Question: I've built, maintain and continually improve a website for an insanely complex fantasy football league I'm in where GMs have $130 of salary cap a year, players all have a starting salary value and may be signed to longterm deals using that initial salary amount as a starting point for subsequent years.
There's a lot more to it, but that's enough for what I need info on. Each GM has a team page that shows all the players he has on his team/signed to longterm deals along with some other roster breakdowns, historical payout information, draft rosters (basically a drag-and-drop sortable "shopping list" of players to keep an eye on), pending/completed/rejected trade requests, and private messages along with a lot of other information:

As you might imagine, this is an INSANE amount of information to load for each team. Upgrading to Ruby 2.1.2 alleviated a LOT of issues (page load times dropped from ~7 seconds to ~3 seconds on average), but there's still more that could be done.
Is there any way to make my 93-line teams#show action load lazily? So, like, for instance, the Roster and all associated variables would load when going to a team page since that's the first/default tab. But then the Payouts, Draft Rosters, Trades and Messages variables wouldn't fire their queries to set the variables until each of their tabs was activated? I've been trying to find anything I can about Rails lazy loading but I've had no luck at all finding anything even remotely close to what I want to do.
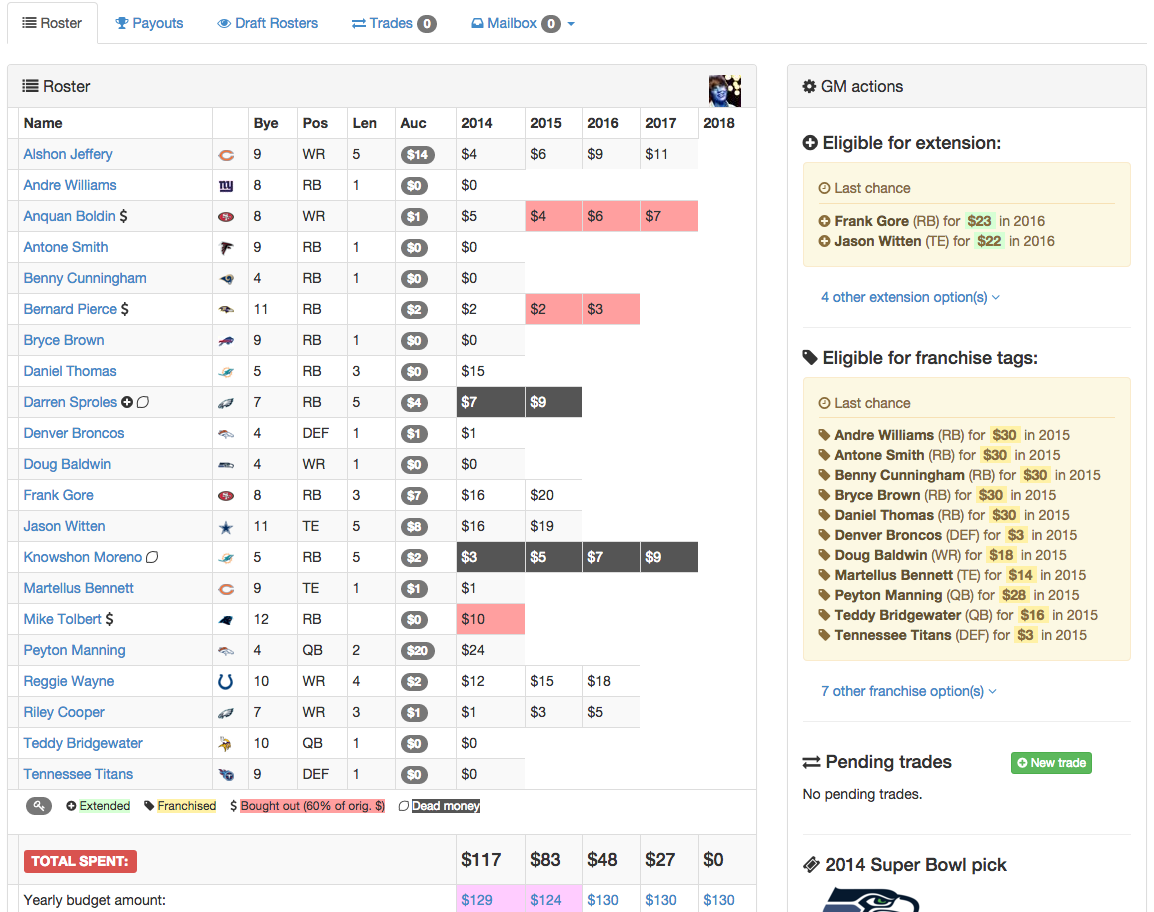
Answer: You can create one controller action per tab.
So you have something like this. The main page would be the 'users#show' action. That would render the main layout and the tabpanel (with the roster tab).
Then create one action per tab. So you would have:'users#payouts', 'users#draft_rosters', 'users#trades' 'users#mailbox'
Those actions can be loaded via ajax only when the tab is clicked for the first time: <URL>
Each tab would have it's own html.erb file. This file is the content of the page.
This way each tab has it's own instance variables that are only loaded when the tab is clicked.